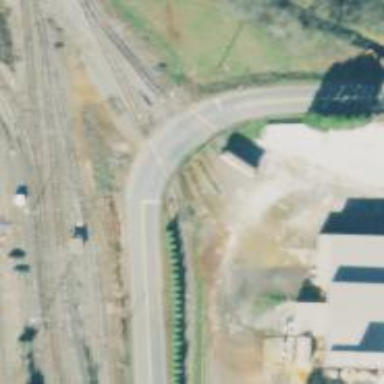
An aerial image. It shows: Railway level crossing.